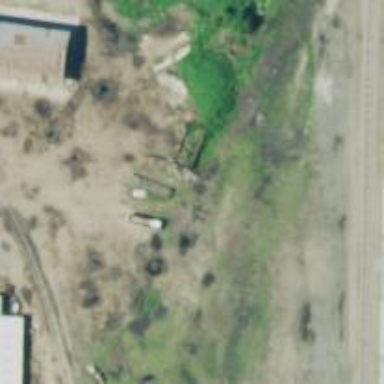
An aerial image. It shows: Abandoned railway.